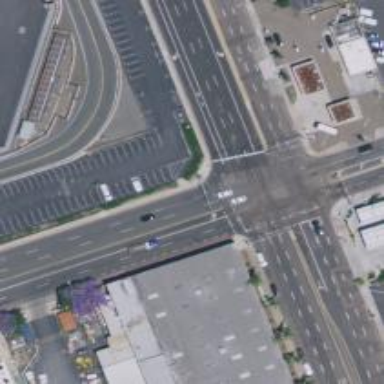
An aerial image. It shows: Primary road with asphalt surface. There is separate sidewalk.